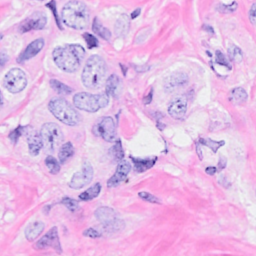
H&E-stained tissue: Breast